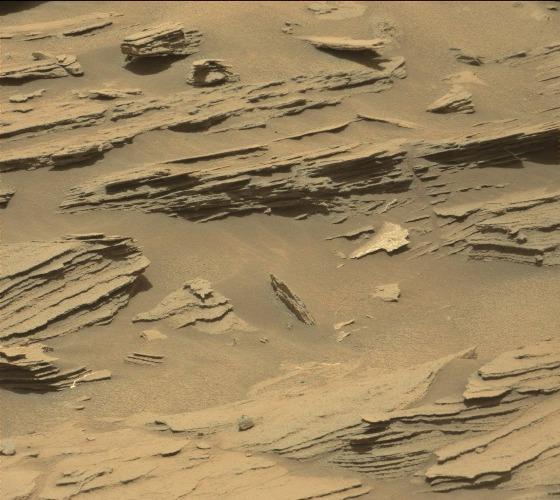
Terrain classes present: Bedrock, Gravel / Sand / Soil, Rock, Shadow